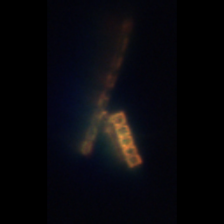
Taxon: Chaetoceros
Group: Diatoms